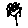
Label: flower